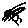
Label: bird